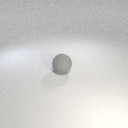
large gray rubber sphere